Question: and how do you create it? - the popup one in the middle

I would lie to use something like this for my game (in the main menu).
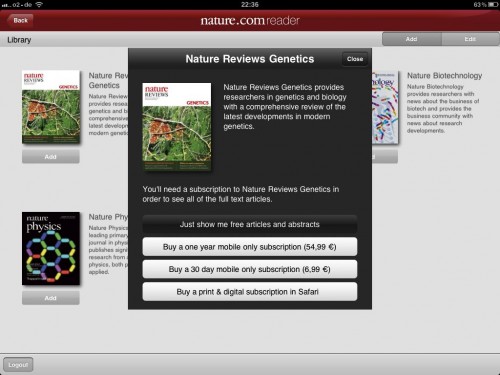
Answer: There is no type for 'UIViewController'. There are different ways how you can present 'UIViewController'.
iPad support following three type:
1. Full Screen
2. Page Sheet
3. From Sheet
Your image is showing third one 'UIModalPresentationFormSheet'.
You can Find detail of how to use this three type of presentation at following app guide:
<URL>.